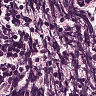
Metastatic tissue present: no